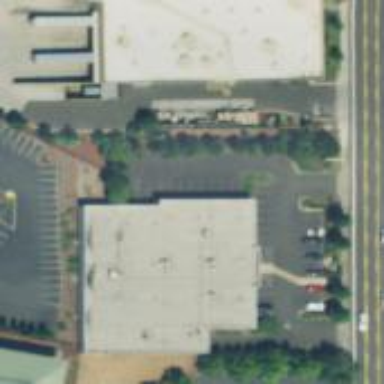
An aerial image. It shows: Building housing furniture shop.